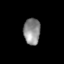
Tissue: lung
Cell type: Epithelial cells
Senescence score: 0.2047
Nuclear area (px): 432
Mean DAPI intensity: 139.863